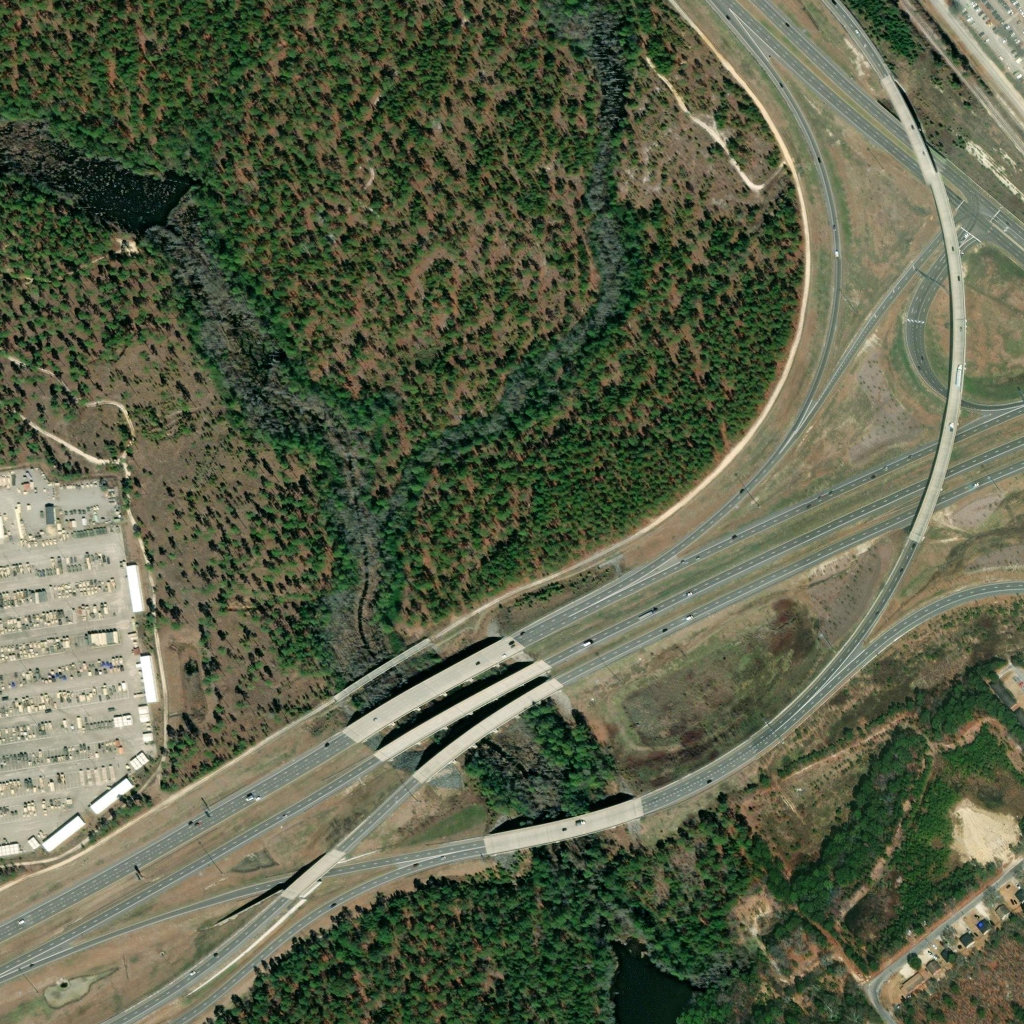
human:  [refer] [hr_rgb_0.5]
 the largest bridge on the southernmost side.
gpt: <box>[[48, 78, 63, 83, 0]]</box>